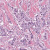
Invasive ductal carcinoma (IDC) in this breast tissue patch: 1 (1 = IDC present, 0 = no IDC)